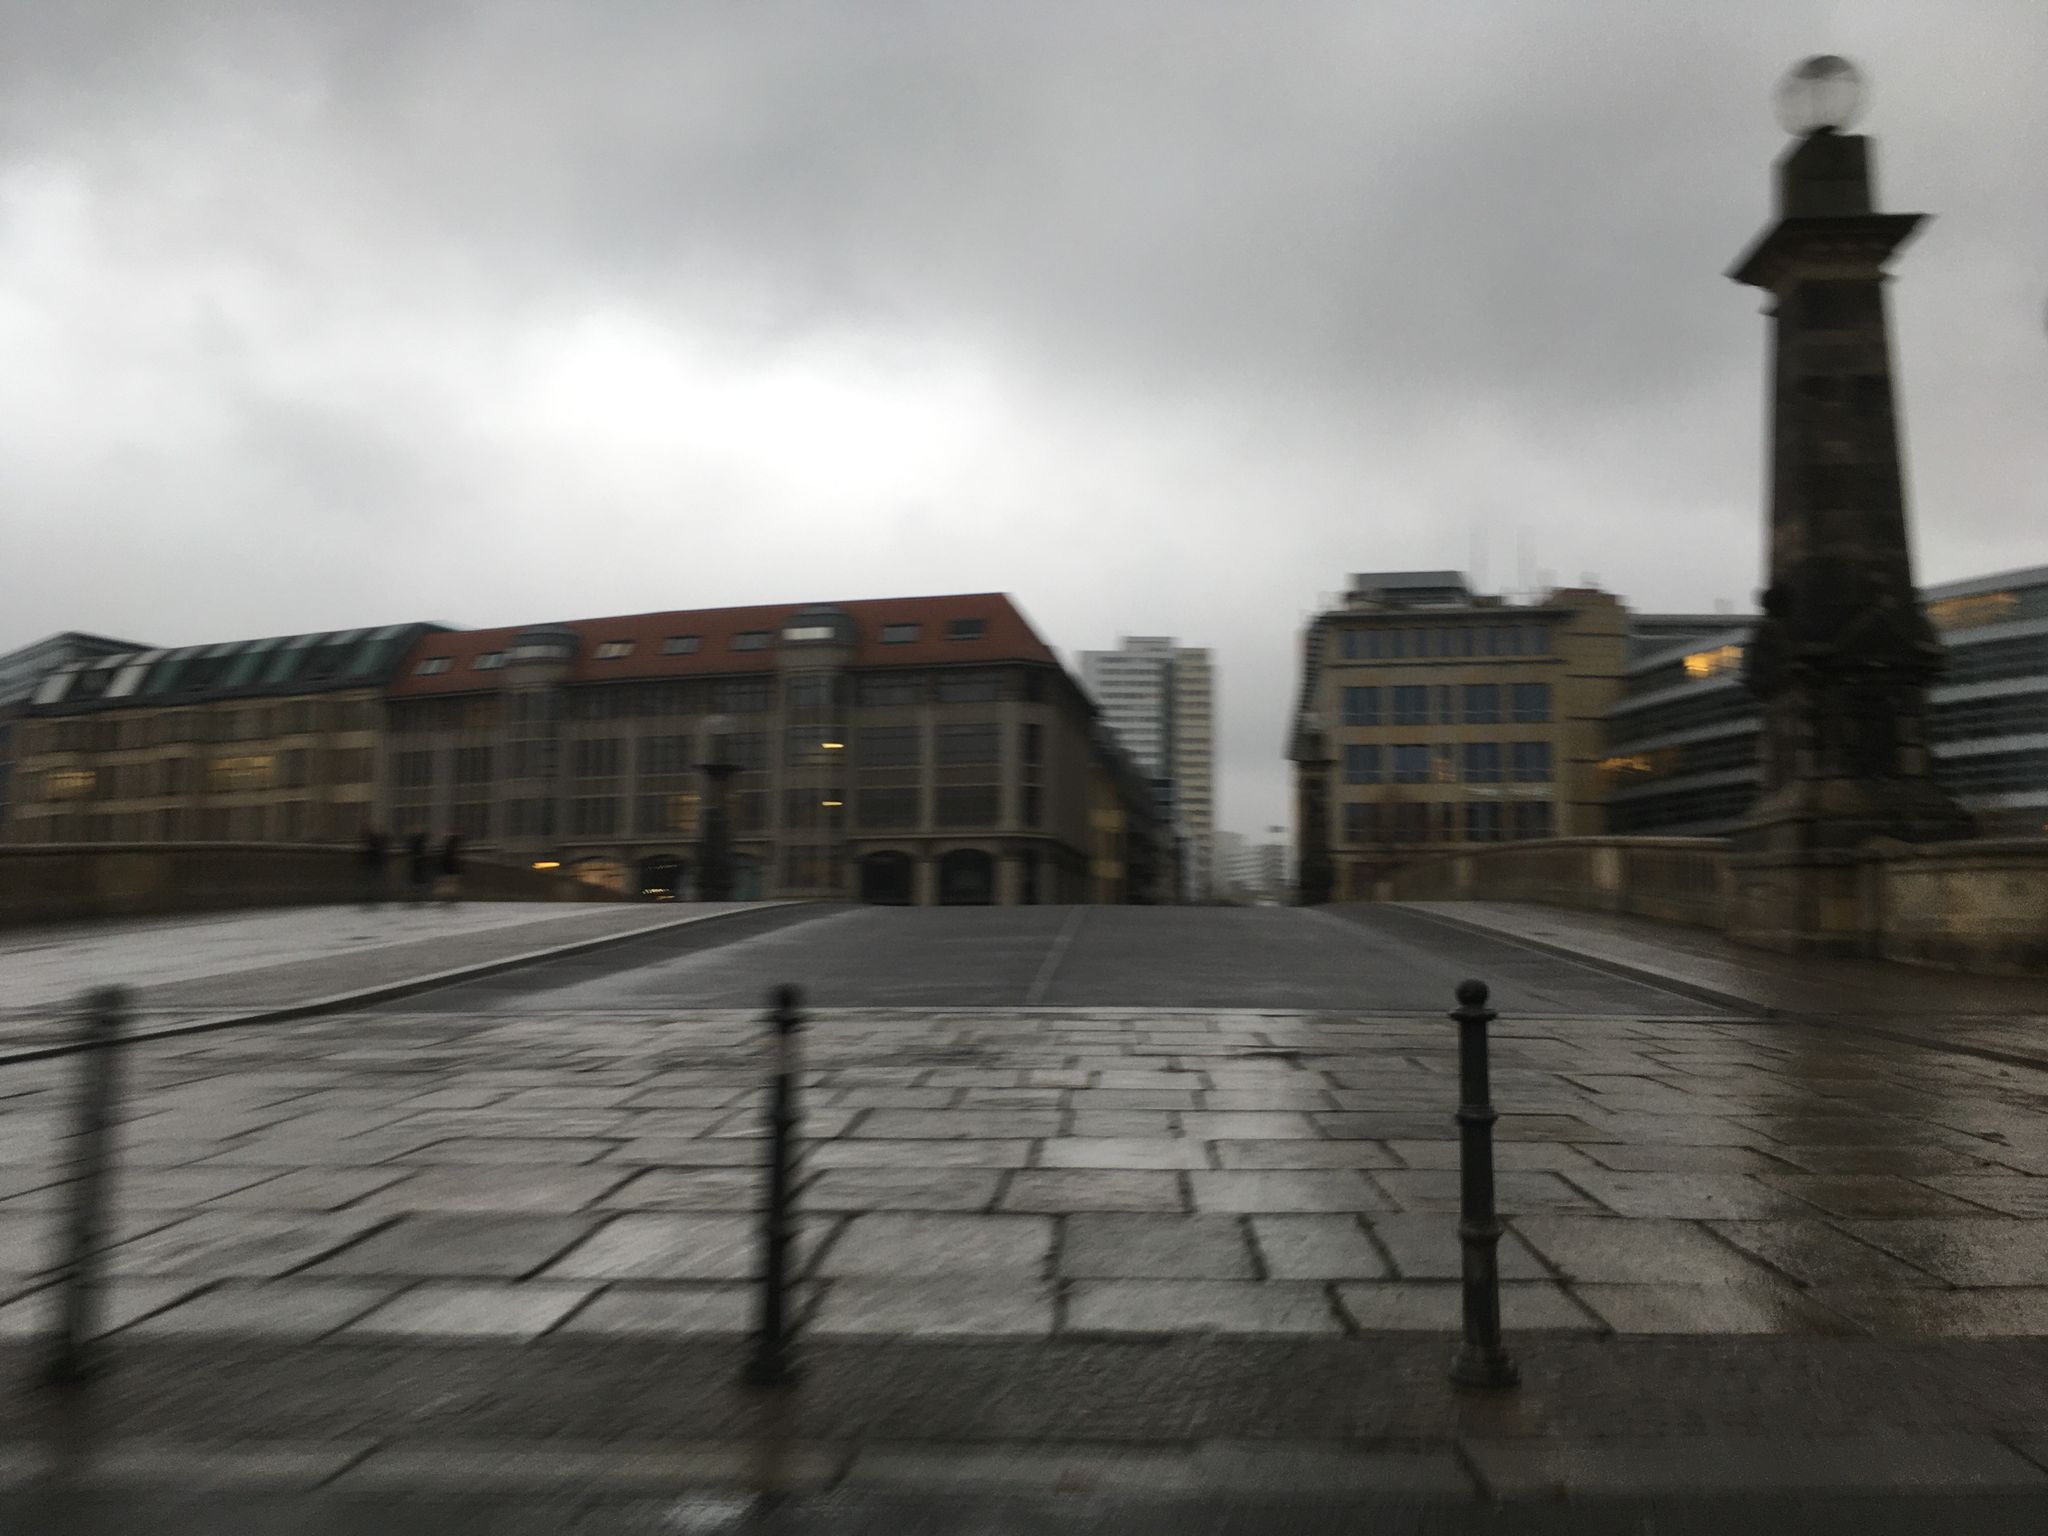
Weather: snowy
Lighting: day
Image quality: good
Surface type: walking surface
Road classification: footway, living_street
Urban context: urban centre
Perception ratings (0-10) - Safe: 3.83, Lively: 7.37, Beautiful: 8.28, Boring: 1.51, Depressing: 2.97, Wealthy: 8.87